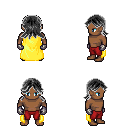
a pixel art fantasy rpg character, male body template, human, dark skin, yellow cape, red pants, gray loose hair, metal gloves, four views (front, back, left, right), 2x2 character sprite sheet, small pixel art, hard edges, no anti-aliasing